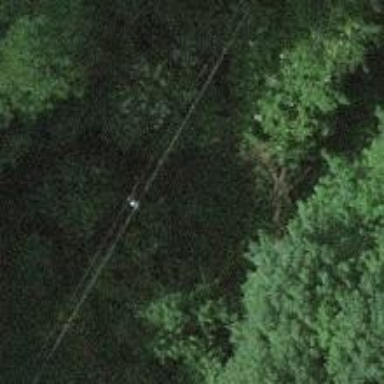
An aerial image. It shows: Power pole.